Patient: sex M, age 71
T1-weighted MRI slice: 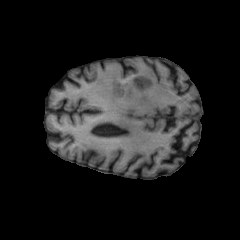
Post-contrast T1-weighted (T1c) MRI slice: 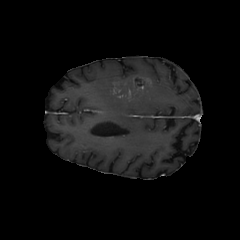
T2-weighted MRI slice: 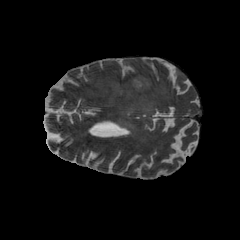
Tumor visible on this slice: yes
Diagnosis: Glioblastoma, IDH-wildtype
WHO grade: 4